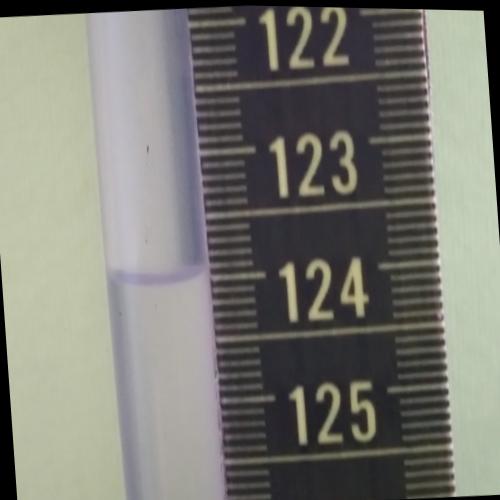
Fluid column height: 124.0 cm